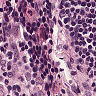
Metastatic tissue present: no